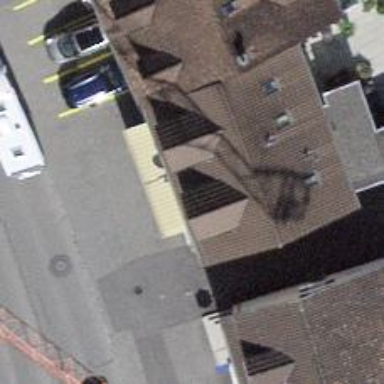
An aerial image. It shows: Bakery.